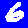
Digit: 6